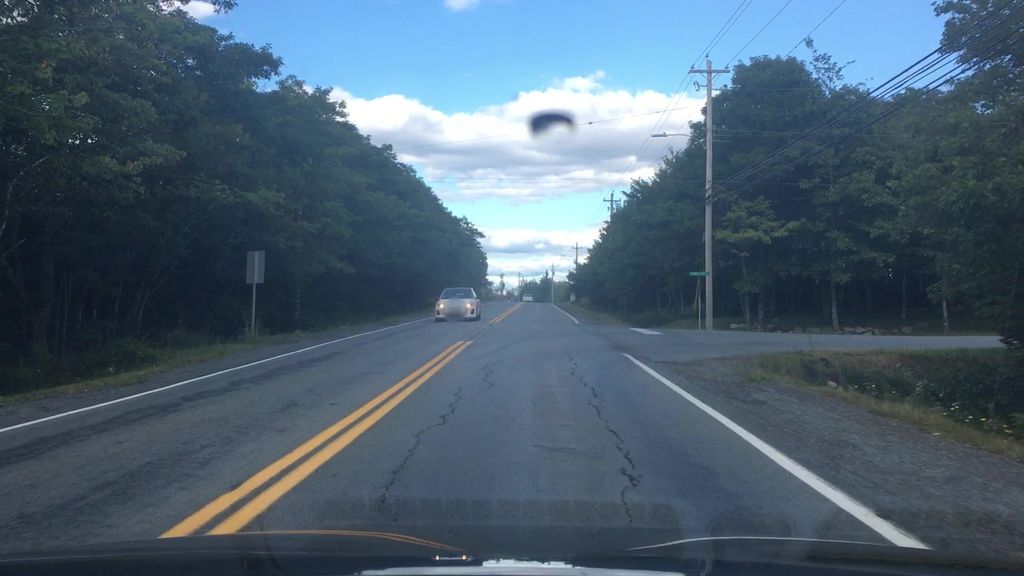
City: halifax